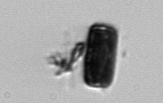
Label: Thalassiosira